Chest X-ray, AP view. Patient: 64 years old, sex M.
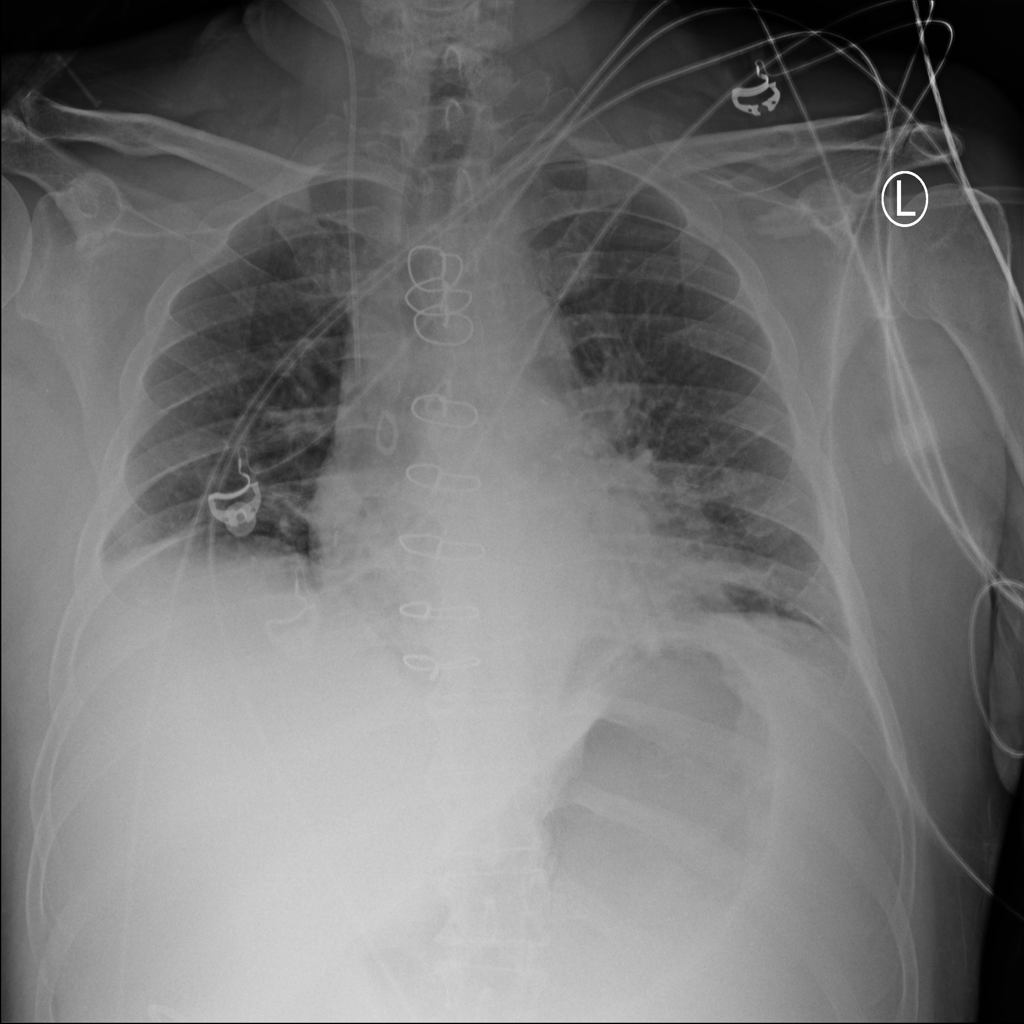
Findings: Infiltration